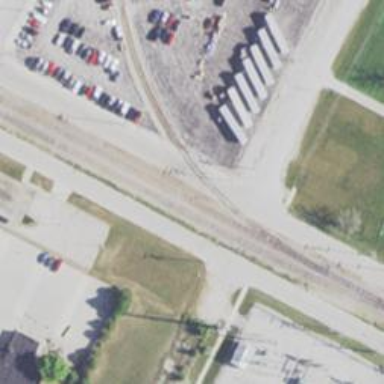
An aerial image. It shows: Railway crossing.